Question: SSRS gives you the ability to use <URL>:

Alternatively you can actually <URL> within the RDL file:
For example, <URL> has chosen to code this:
'''
Public Function ChangeWord(ByVal s As String) As String
Dim strBuilder As New System.Text.StringBuilder(s)
If s.Contains("Bike") Then
strBuilder.Replace("Bike", "Bicycle")
Return strBuilder.ToString()
Else : Return s
End If
End Function
'''
I can just as well create an <URL> statement within a parameter and do the same.
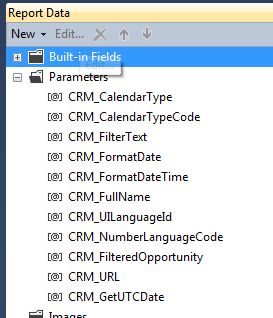
Answer: I have been working with SSRS for years and never used a function(vba). I think it is better to use parameters. My suggestion is based on the following reasons....
1. SSRS is a tool designed to present data. Data manipulation is best handled on sql server.
2. Using parameters also allow you to do data manipulation closer to data source. Only bring data that is actually needed by the report. Bringing data to SSRS and then filtering out using functions will obviously involve unnecessary data processing.
3. Code maintenance is easier when you have all the code in one place. (stored procedures in sql server, functions in ssrs reports).
4. why redo the work that has already been taken care for you. The example of function you have shown, can easily be replaced by using the sql-server's built-in replace function (again sql-server will handle this much better and quicker than ssrs).
and the list goes on.... as they say 'keep it simple', try to make full use of the built-in functionality of sql server and ssrs and avoid writing unnecessary code.